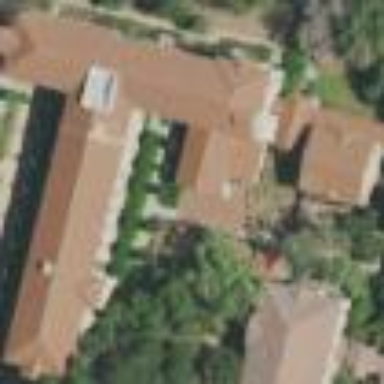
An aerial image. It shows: Dormitory building.